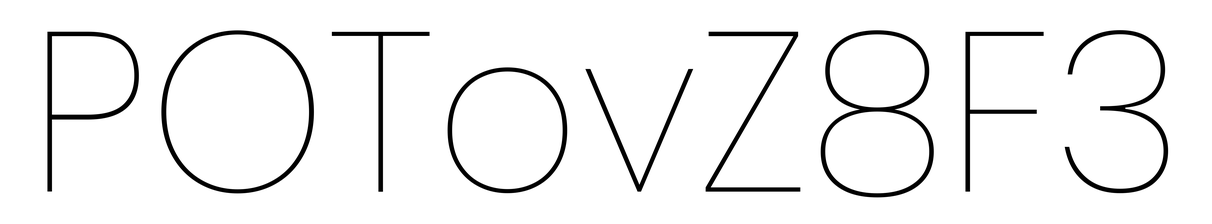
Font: Poppins-Thin